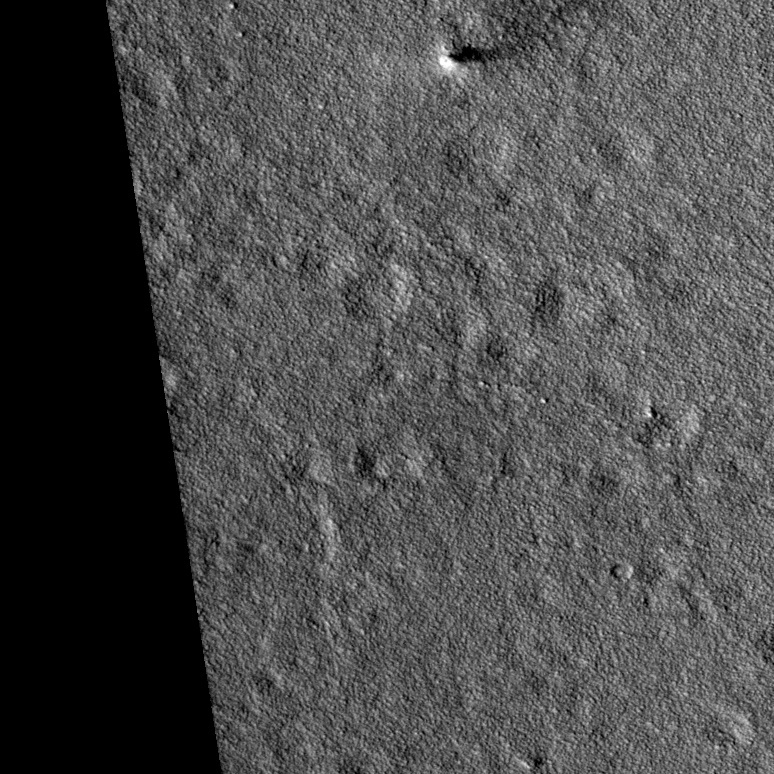
Label: dustdevil